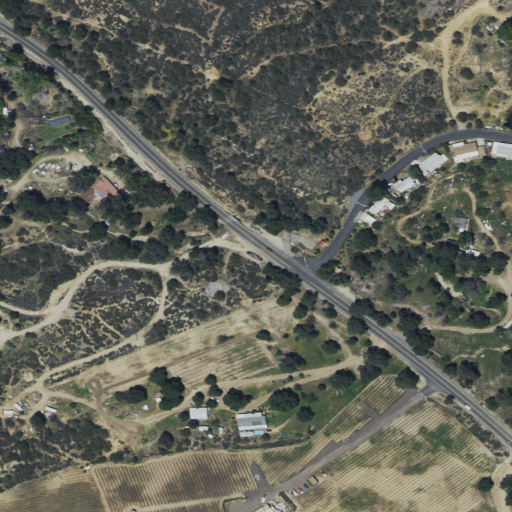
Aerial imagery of valley in California named Dark Canyon containing shrub, open development, woody wetlands, grassland, and low intensity development